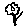
Label: flower